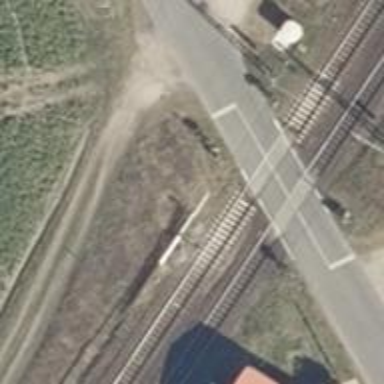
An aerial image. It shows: Railway signal.